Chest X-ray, PA view. Patient: 70 years old, sex M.
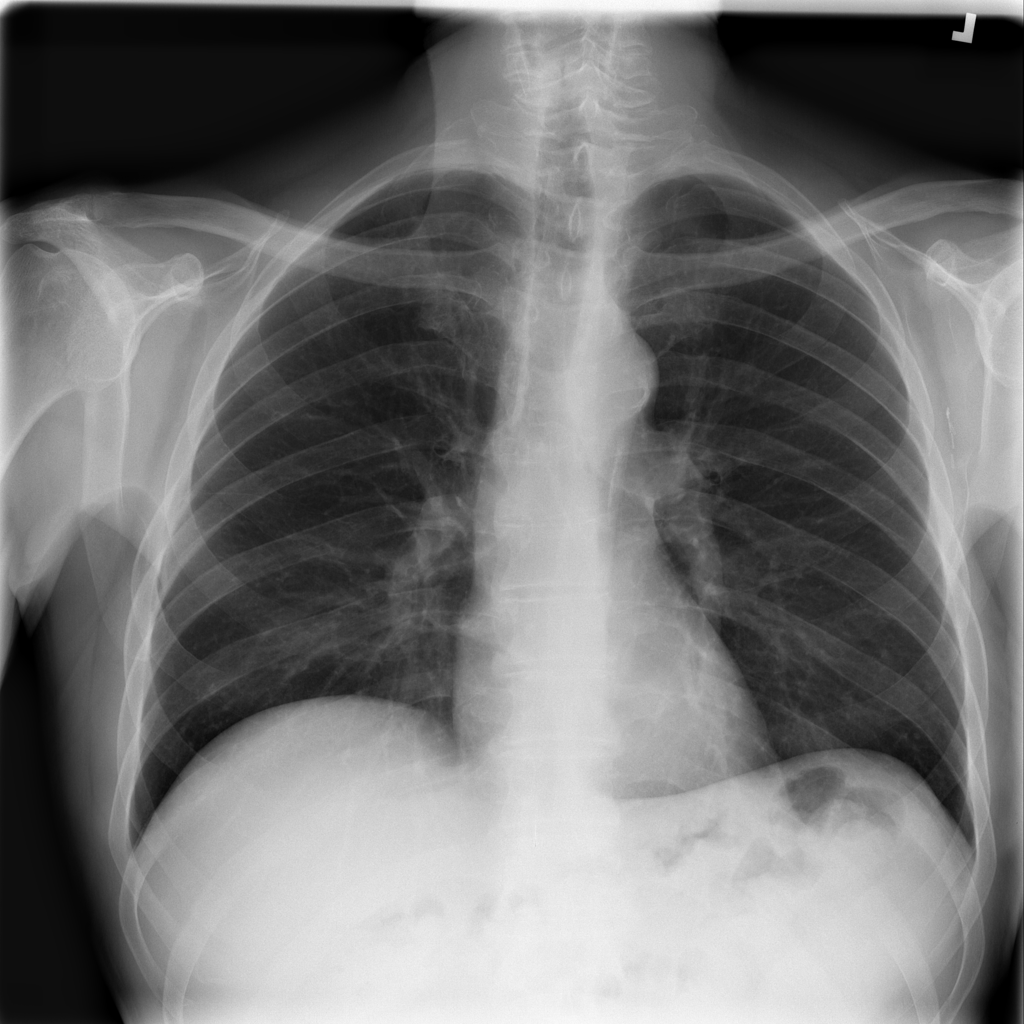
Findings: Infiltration